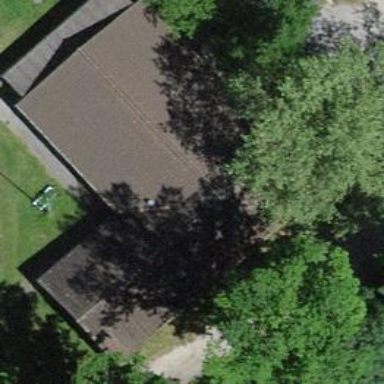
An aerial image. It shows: Clubhouse.